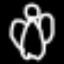
Label: angel